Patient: sex M, age 65
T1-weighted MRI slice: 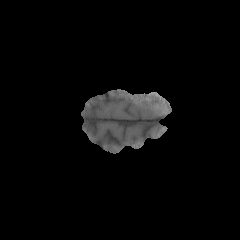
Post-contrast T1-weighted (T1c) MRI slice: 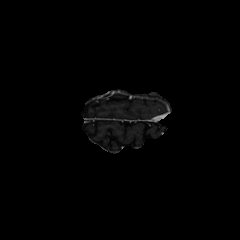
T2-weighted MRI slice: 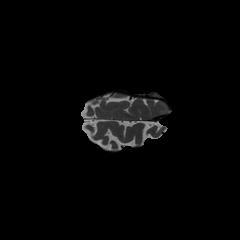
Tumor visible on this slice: no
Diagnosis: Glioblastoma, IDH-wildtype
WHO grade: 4